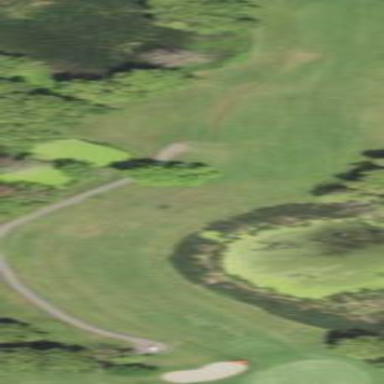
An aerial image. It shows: Golf fairway surrounded by grass.